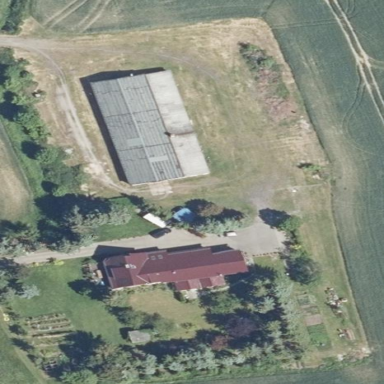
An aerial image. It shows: Farmyard area.